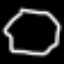
Label: octagon